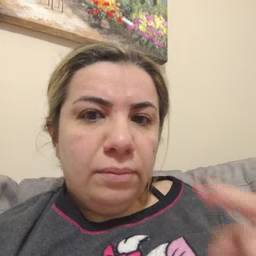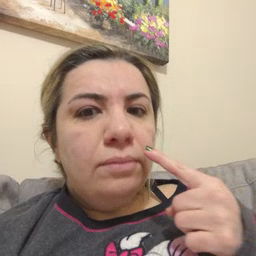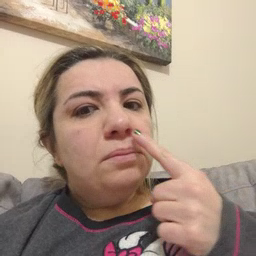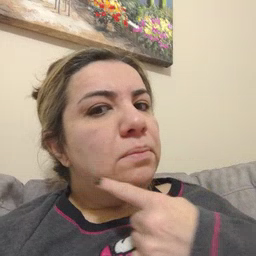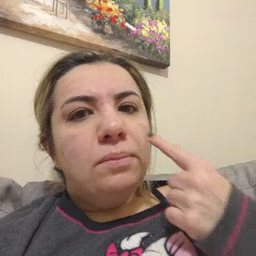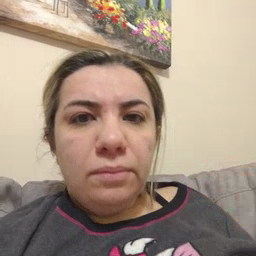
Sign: lips